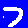
Digit: 7